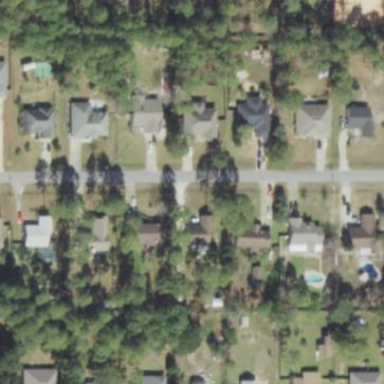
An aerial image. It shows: Residential area composed of single-family homes.